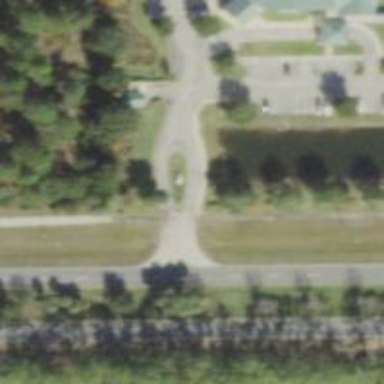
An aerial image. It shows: Asphalt path with uncontrolled crossing.